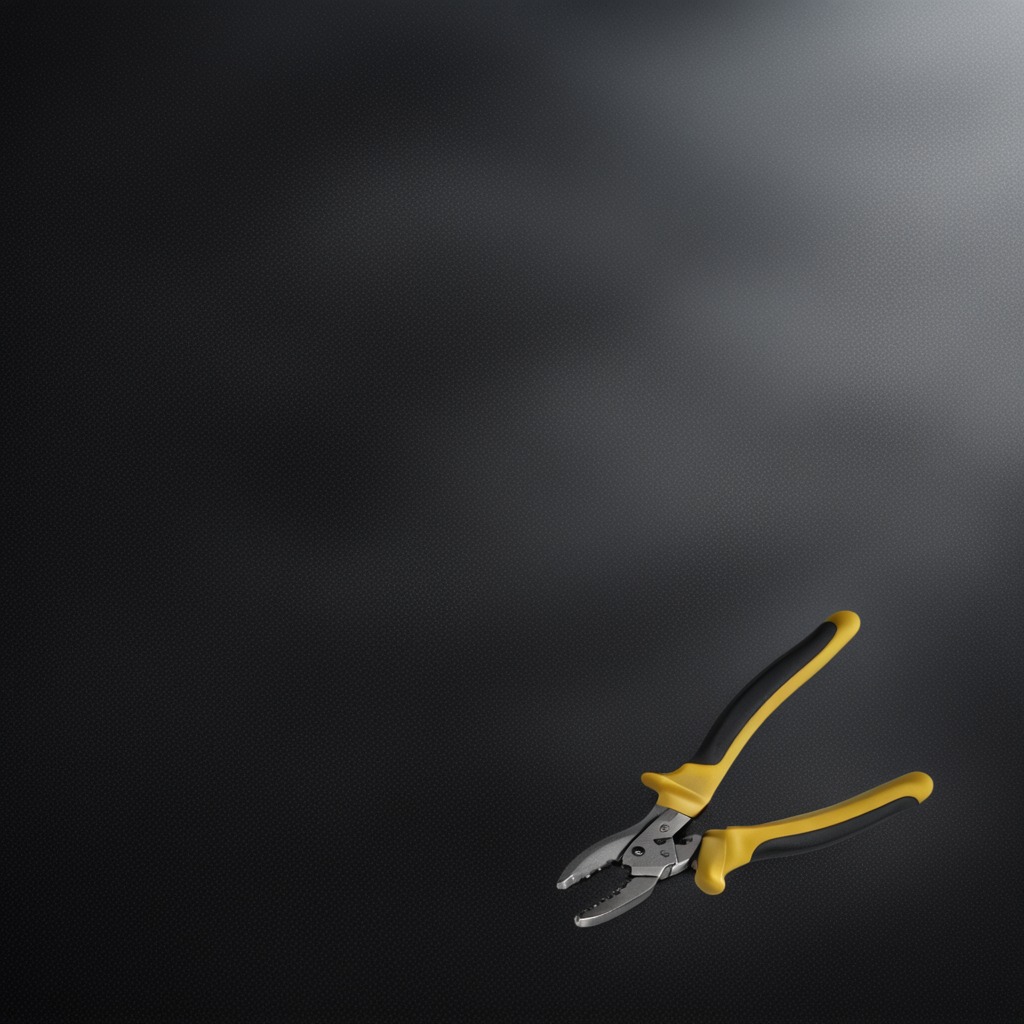
A plier lying on the clean granite tabletop covered with a black rubber mat inside a workshop under bright overhead lighting crisp shadows high clarity worn but beneath the mat